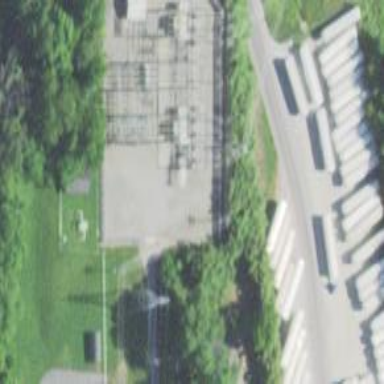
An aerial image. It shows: Distribution power substation secured by fence.